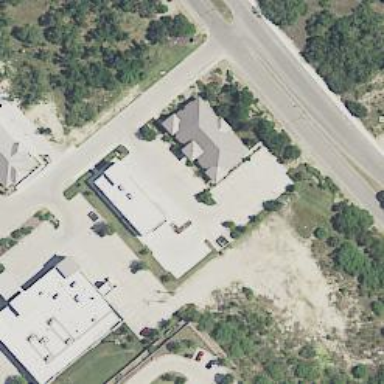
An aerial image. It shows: Healthcare clinic.